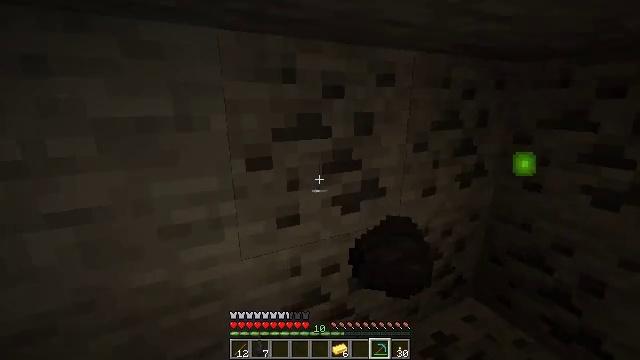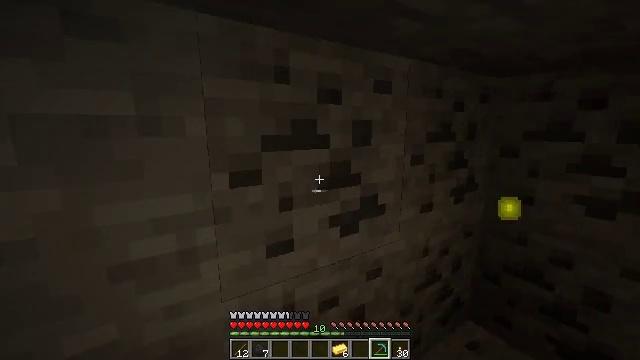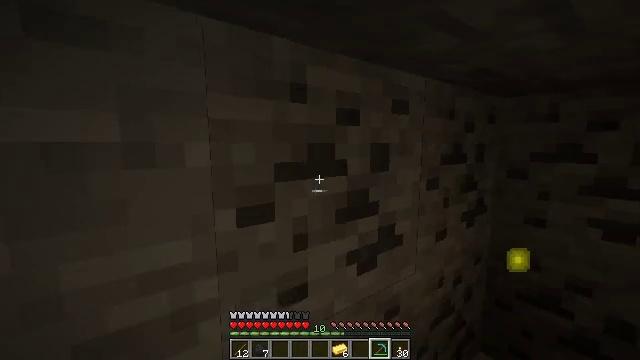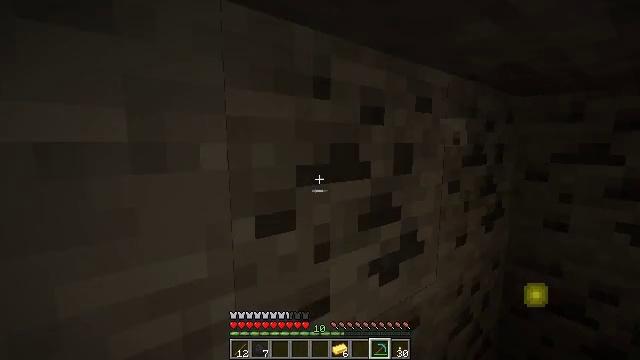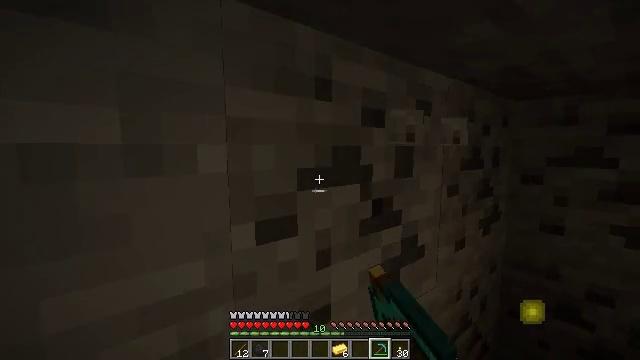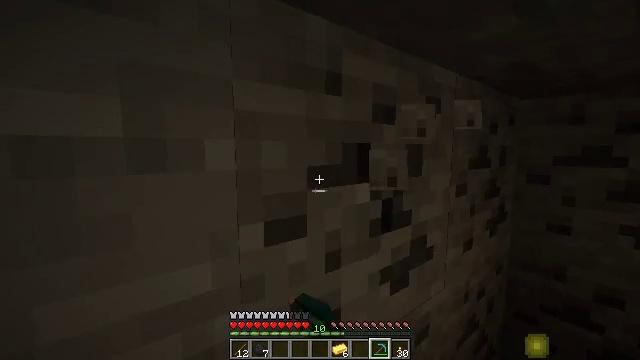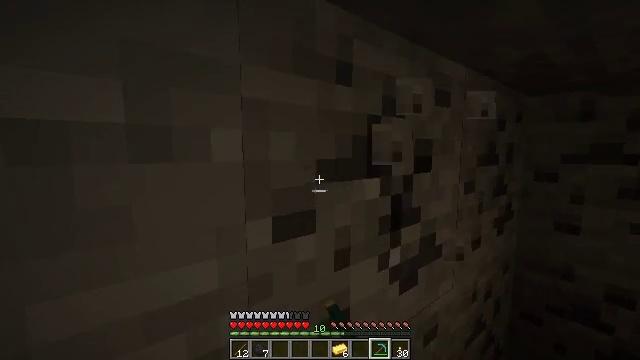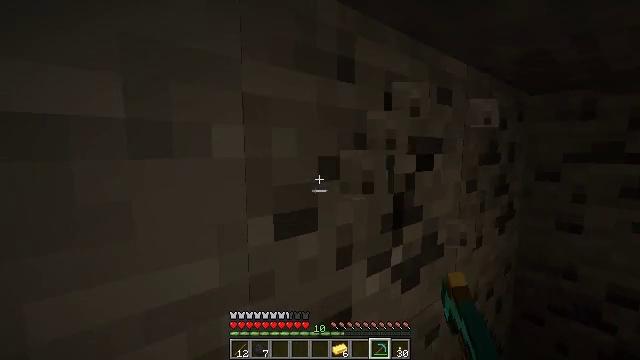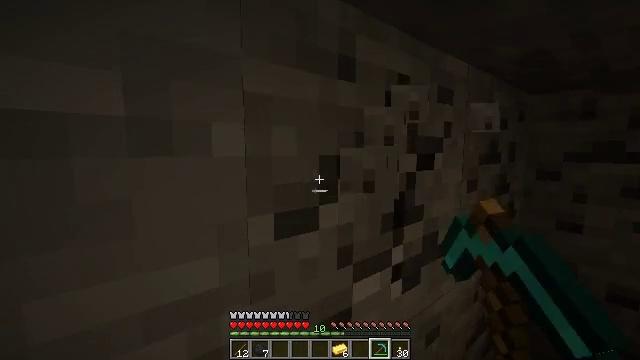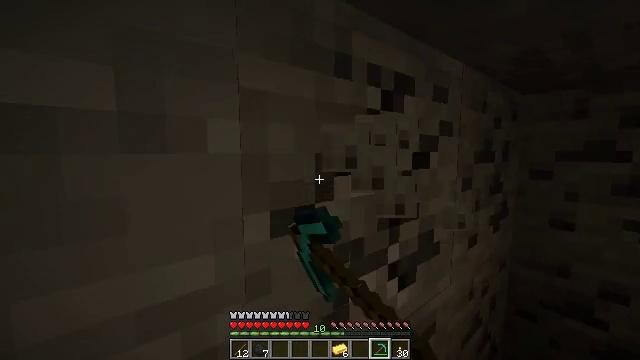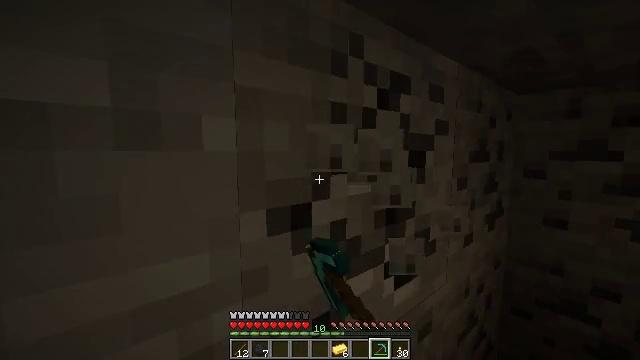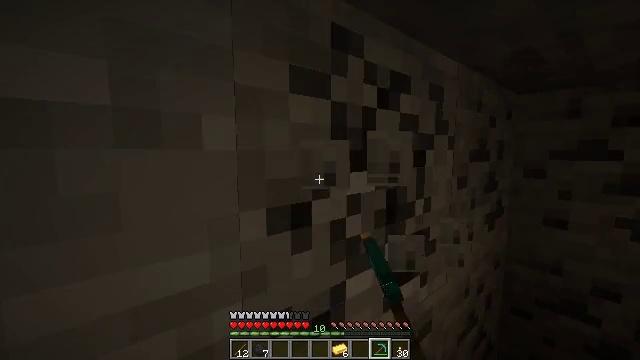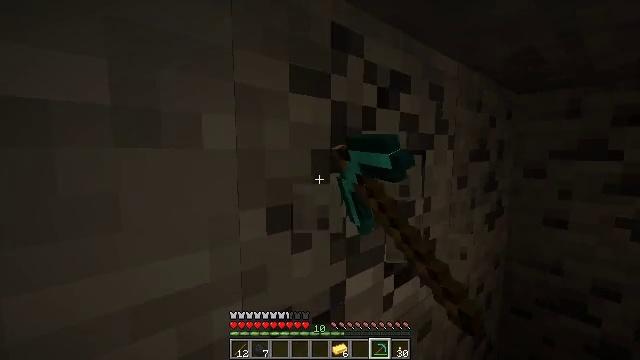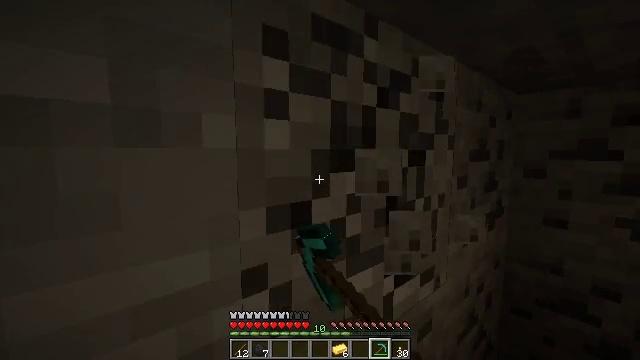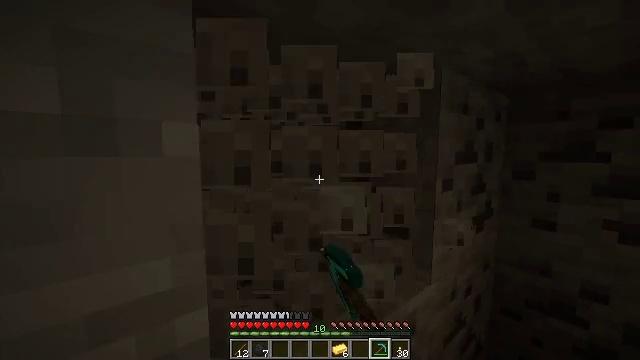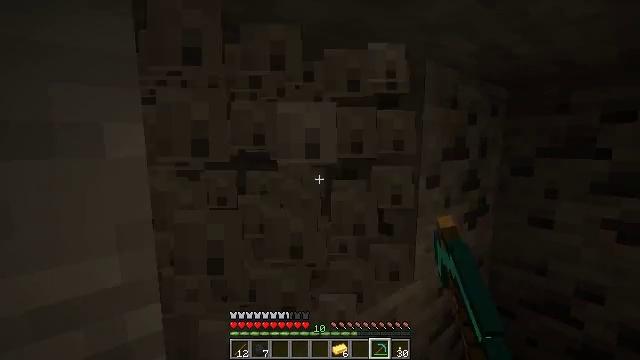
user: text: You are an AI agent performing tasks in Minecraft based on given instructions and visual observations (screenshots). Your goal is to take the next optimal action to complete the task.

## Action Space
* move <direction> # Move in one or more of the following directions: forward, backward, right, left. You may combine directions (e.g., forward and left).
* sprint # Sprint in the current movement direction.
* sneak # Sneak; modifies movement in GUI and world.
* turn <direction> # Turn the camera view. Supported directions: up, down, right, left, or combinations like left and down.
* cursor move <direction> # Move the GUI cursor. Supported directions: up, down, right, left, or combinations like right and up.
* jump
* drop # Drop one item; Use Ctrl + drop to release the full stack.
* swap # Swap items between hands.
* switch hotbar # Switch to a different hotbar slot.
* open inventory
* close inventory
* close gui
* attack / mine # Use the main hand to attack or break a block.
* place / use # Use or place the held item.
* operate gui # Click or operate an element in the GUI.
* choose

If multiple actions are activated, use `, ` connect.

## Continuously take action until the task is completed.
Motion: motion action
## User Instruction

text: Mine the coal ore underground.
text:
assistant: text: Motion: move forward and move left, turn right and up
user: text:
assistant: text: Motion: move forward and move left, turn right and up
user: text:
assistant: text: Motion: attack / mine
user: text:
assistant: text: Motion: turn right, attack / mine
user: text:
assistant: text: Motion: attack / mine
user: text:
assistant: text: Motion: attack / mine
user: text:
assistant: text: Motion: attack / mine
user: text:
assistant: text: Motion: attack / mine
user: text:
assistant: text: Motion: turn right, attack / mine
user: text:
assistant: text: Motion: attack / mine
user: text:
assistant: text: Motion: attack / mine
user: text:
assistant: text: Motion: attack / mine
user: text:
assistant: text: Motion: attack / mine
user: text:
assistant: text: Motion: move right, attack / mine
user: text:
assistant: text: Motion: move right, turn left and down, attack / mine
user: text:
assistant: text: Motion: turn left and down, attack / mine
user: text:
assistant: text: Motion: turn left and down, attack / mine
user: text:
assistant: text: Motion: turn left and down, attack / mine
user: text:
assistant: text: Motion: turn left and down, attack / mine
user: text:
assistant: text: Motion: turn left and down, attack / mine
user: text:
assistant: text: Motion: turn left and down, attack / mine
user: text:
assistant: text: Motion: turn left and down, attack / mine
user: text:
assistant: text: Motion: turn left and down, attack / mine
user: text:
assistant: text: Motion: turn down, attack / mine
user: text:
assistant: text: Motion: turn right and down, attack / mine
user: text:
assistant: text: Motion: turn right and down, attack / mine
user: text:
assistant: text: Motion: turn right and down, attack / mine
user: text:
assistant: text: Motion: attack / mine
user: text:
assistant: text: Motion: attack / mine
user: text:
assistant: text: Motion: attack / mine